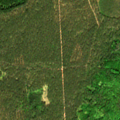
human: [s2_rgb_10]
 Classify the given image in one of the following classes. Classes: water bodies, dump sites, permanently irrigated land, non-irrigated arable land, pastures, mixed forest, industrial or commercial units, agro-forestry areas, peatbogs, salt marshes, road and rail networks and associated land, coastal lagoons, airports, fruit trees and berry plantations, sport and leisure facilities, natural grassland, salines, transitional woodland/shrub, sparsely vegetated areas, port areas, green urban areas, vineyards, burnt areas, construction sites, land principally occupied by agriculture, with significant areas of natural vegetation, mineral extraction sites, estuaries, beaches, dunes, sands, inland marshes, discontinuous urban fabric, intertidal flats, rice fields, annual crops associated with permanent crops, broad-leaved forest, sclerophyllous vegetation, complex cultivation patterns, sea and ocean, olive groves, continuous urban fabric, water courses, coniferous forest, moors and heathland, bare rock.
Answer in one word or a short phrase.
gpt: coniferous forest, mixed forest, transitional woodland/shrub